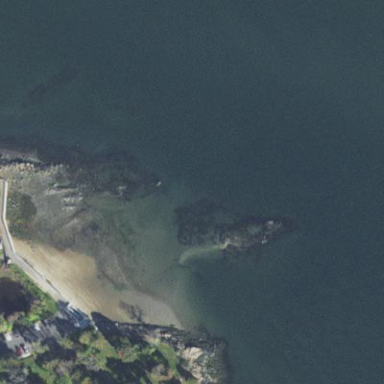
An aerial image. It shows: Natural rock reef.